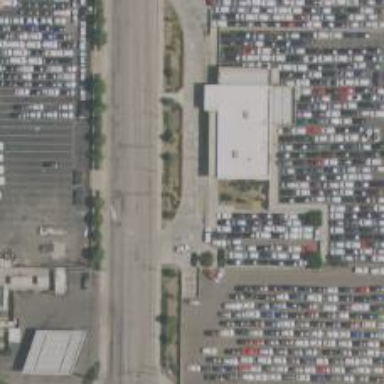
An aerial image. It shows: Car rental service.